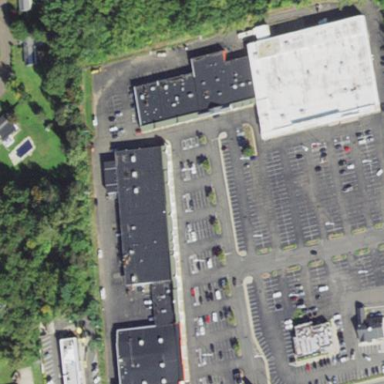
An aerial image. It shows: Retail area.